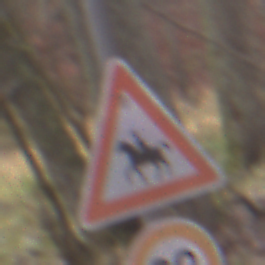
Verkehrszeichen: ReiterRechts
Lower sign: Geschwindigkeit80
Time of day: Midday
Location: Outdoor (Nature)
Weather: Overcast
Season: Autumn
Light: Natural